Question: I am having trouble with my clear css statements.
So this how I want it to look like:

## Demo on Fiddle
### HTML:
'''
<div id="timesheeteditor">
<div id="weekselector">
<div>Week 1</div>
<div>Week 2</div>
<div>Week 3</div>
<div>Week 4</div>
</div>
<div id="dayselector">
<div>Mon</div>
<div>Tue</div>
<div>Wed</div>
<div>Thu</div>
<div>Fri</div>
<div>Sat</div>
<div>Sun</div>
</div>
<div id="editorleft">
<div id="starthoursmins" class="hoursmins">
<div id="starthourselector" class="hourselector">
<div>00:00</div>
<div>01:00</div>
<div>02:00</div>
<div>03:00</div>
<div>04:00</div>
<div>05:00</div>
<div>06:00</div>
<div>07:00</div>
<div>08:00</div>
<div>09:00</div>
<div>10:00</div>
<div>11:00</div>
<div>12:00</div>
<div>13:00</div>
<div>14:00</div>
<div>15:00</div>
<div>16:00</div>
<div>17:00</div>
<div>18:00</div>
<div>19:00</div>
<div>20:00</div>
<div>21:00</div>
<div>22:00</div>
<div>23:00</div>
<div>00:00</div>
</div>
<div id="startminselector" class="minselector">
<div>15</div>
<div>30</div>
<div>45</div>
</div>
</div>
<div id="finishhoursmins" class="hoursmins">
<div id="finishhourselector" class="hourselector">
<div>00:00</div>
<div>01:00</div>
<div>02:00</div>
<div>03:00</div>
<div>04:00</div>
<div>05:00</div>
<div>06:00</div>
<div>07:00</div>
<div>08:00</div>
<div>09:00</div>
<div>10:00</div>
<div>11:00</div>
<div>12:00</div>
<div>13:00</div>
<div>14:00</div>
<div>15:00</div>
<div>16:00</div>
<div>17:00</div>
<div>18:00</div>
<div>19:00</div>
<div>20:00</div>
<div>21:00</div>
<div>22:00</div>
<div>23:00</div>
<div>00:00</div>
</div>
<div id="finishminselector" class="minselector">
<div>15</div>
<div>30</div>
<div>45</div>
</div>
</div>
<div id="lunchselector">
<div>15</div><div>30</div><div>45</div><div>1:00</div>
<div>1:15</div><div>1:30</div><div>1:45</div><div>2:00</div>
<div>2:15</div><div>2:30</div><div>2:45</div><div>3:00</div>
<div>3:15</div><div>3:30</div><div>3:45</div><div>4:00</div>
</div>
</div>
</div>
'''
### CSS:
'''
/*************************/
/* TIMESHEET EDITOR */
/*************************/
#weekselector {
clear: both;
}
#weekselector div {
width: 50px;
border: 1px solid black;
float: left
}
#dayselector div{
border: 1px solid black;
width: 40px;
float: left;
}
.hoursmins {
float: left;
}
.hourselector {
width: 400px;
float: left;
}
.hourselector div {
width: 50px;
border: 1px solid black;
float: left;
}
.minselector {
width: 40px;
float: right;
}
.minselector div {
width: 30px;
border: 1px solid black;
}
#lunchselector {
clear: left;
width: 250px;
}
#lunchselector div {
width: 50px;
border: 1px solid black;
float: left;
}
#editorleft {
float: left;
}
#leaveselector {
float: right;
}
'''
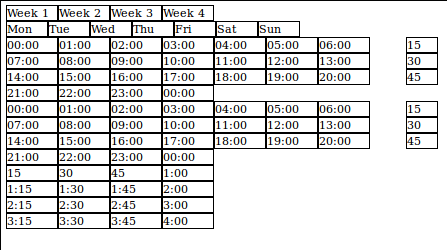
Answer: You could create a class '.clear' and use it when you want to change line.
'''
#weekselector {
float: left;
}
#dayselector {
float: left;
}
.clear {
clear: both;
}
'''
Fiddle: <URL>